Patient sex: M
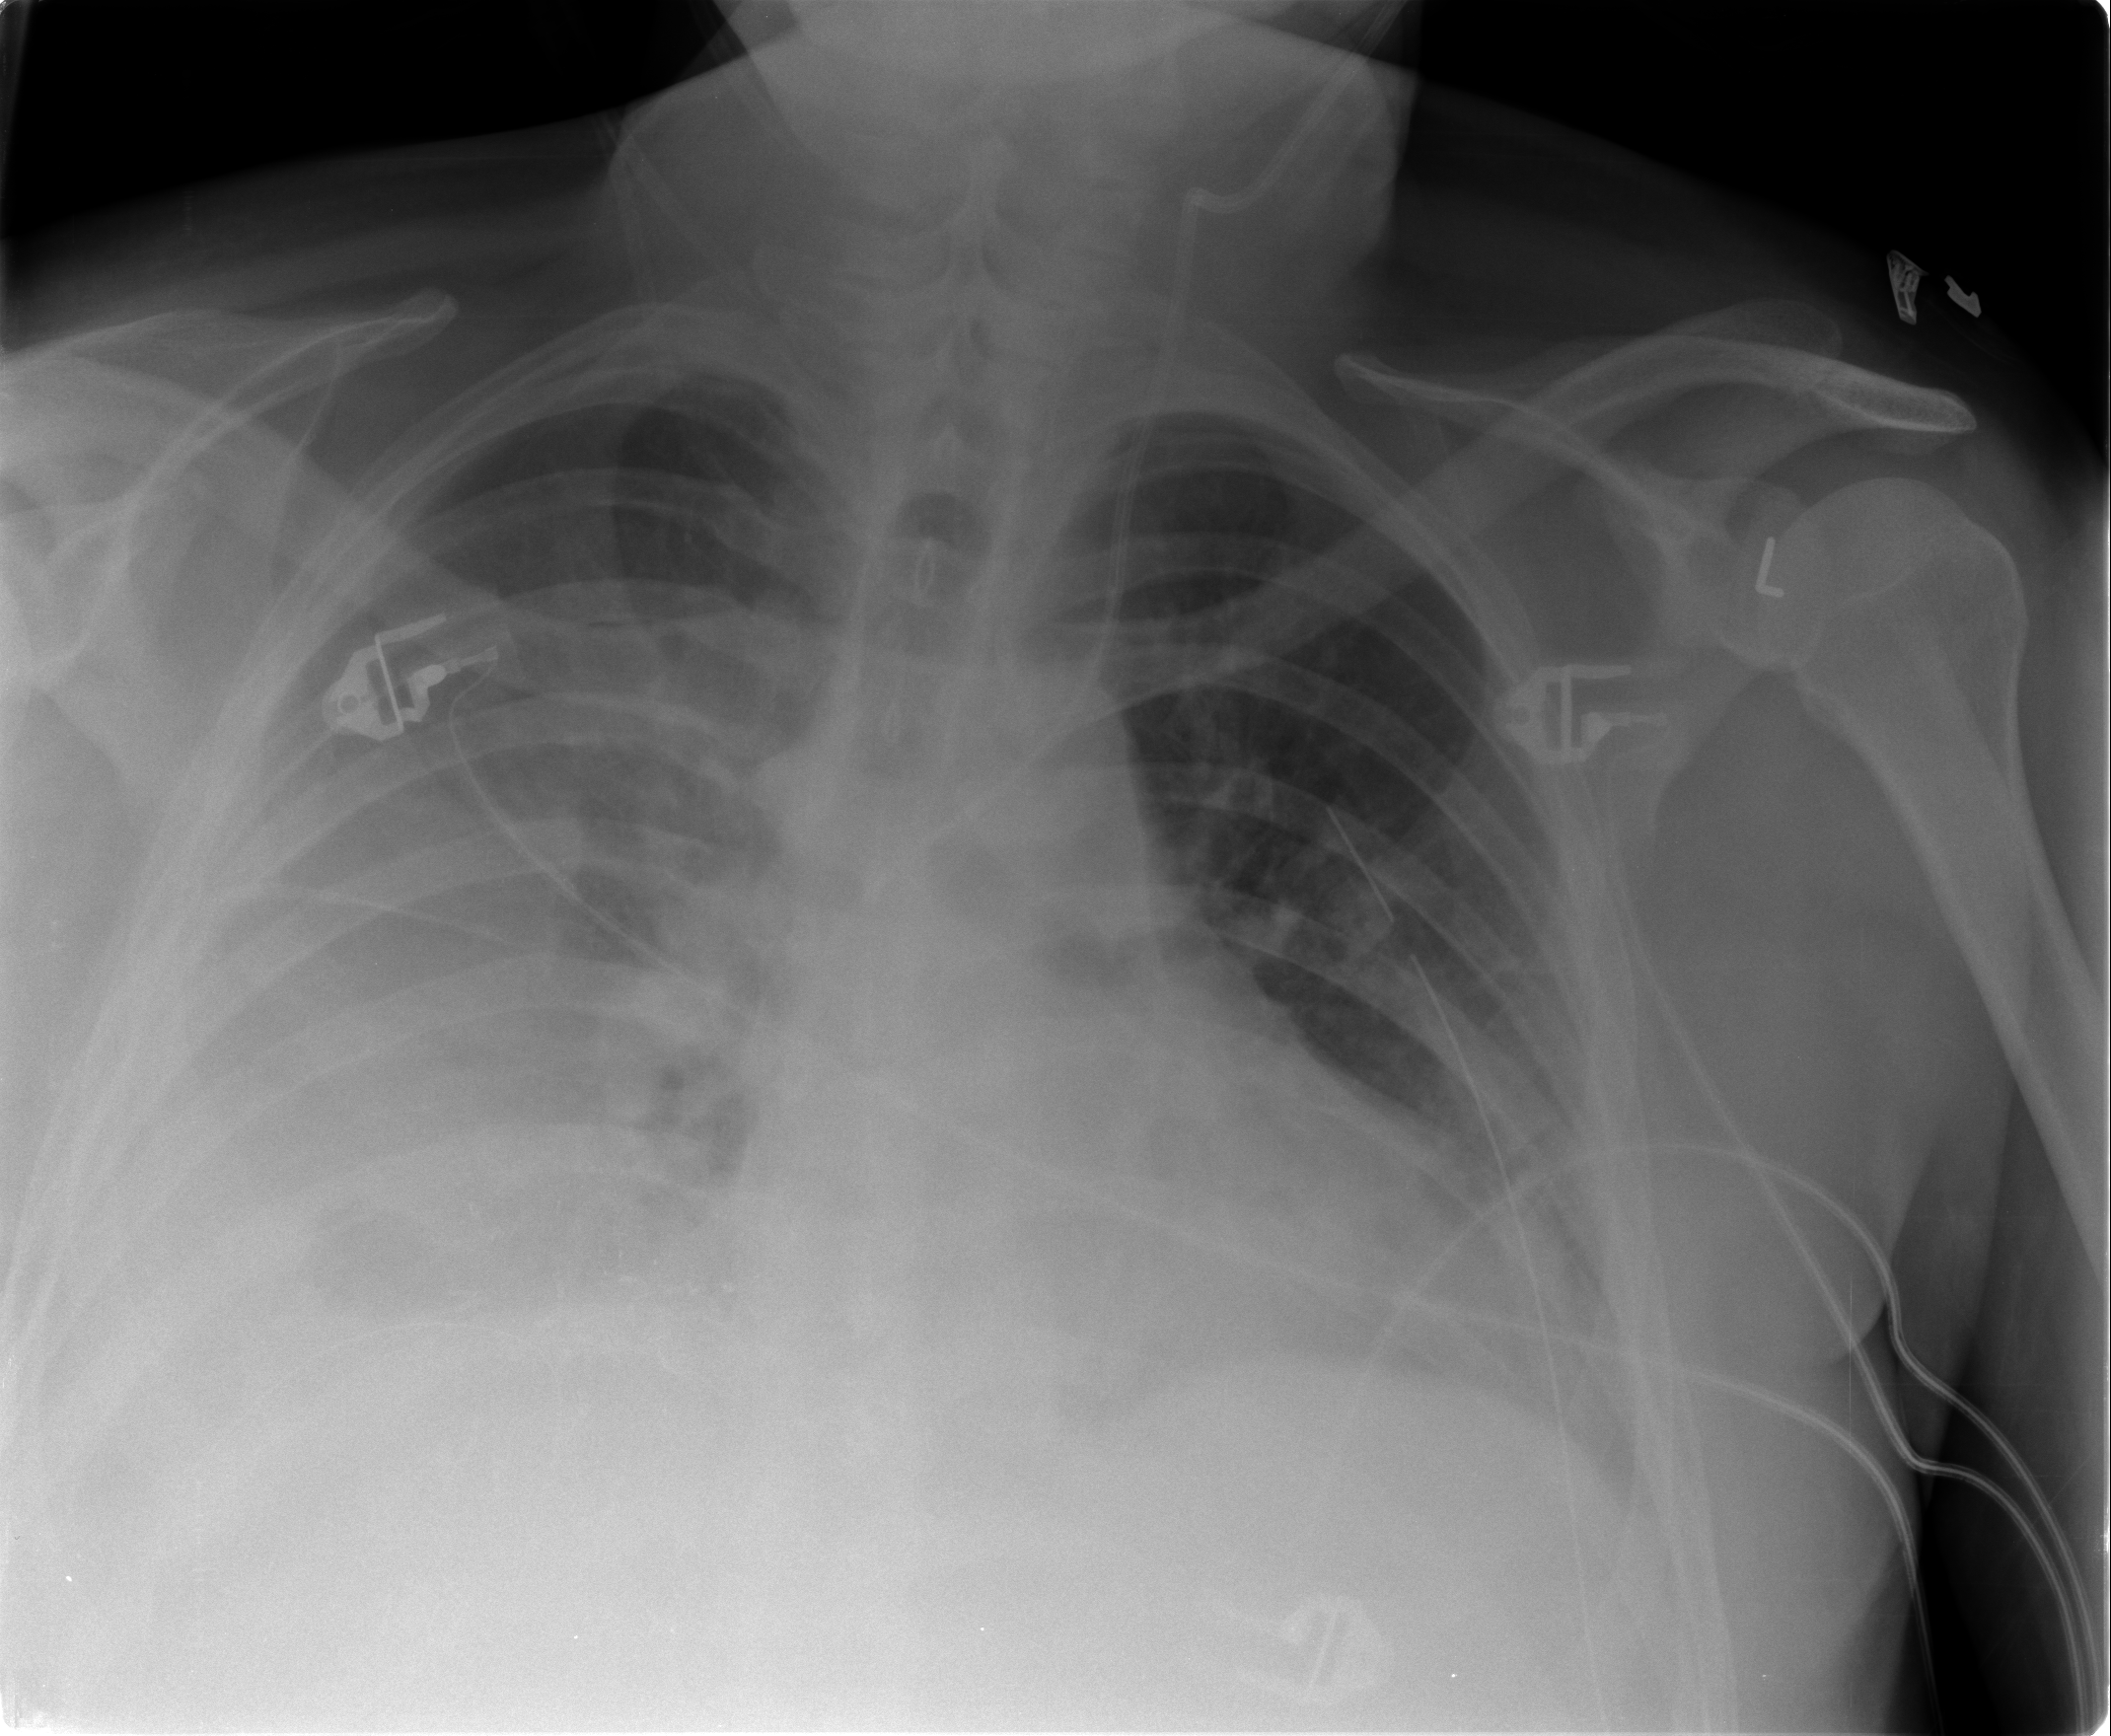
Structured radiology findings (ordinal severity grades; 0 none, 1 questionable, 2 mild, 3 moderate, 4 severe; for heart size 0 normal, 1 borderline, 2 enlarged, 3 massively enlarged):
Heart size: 2
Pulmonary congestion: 2
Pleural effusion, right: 2
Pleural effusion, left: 1
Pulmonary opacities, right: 1
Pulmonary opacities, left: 1
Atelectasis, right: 2
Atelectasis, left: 2